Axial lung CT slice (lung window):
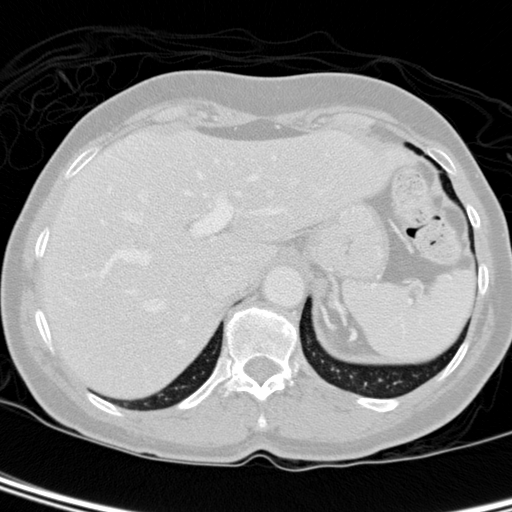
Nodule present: no